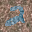
Label: 2